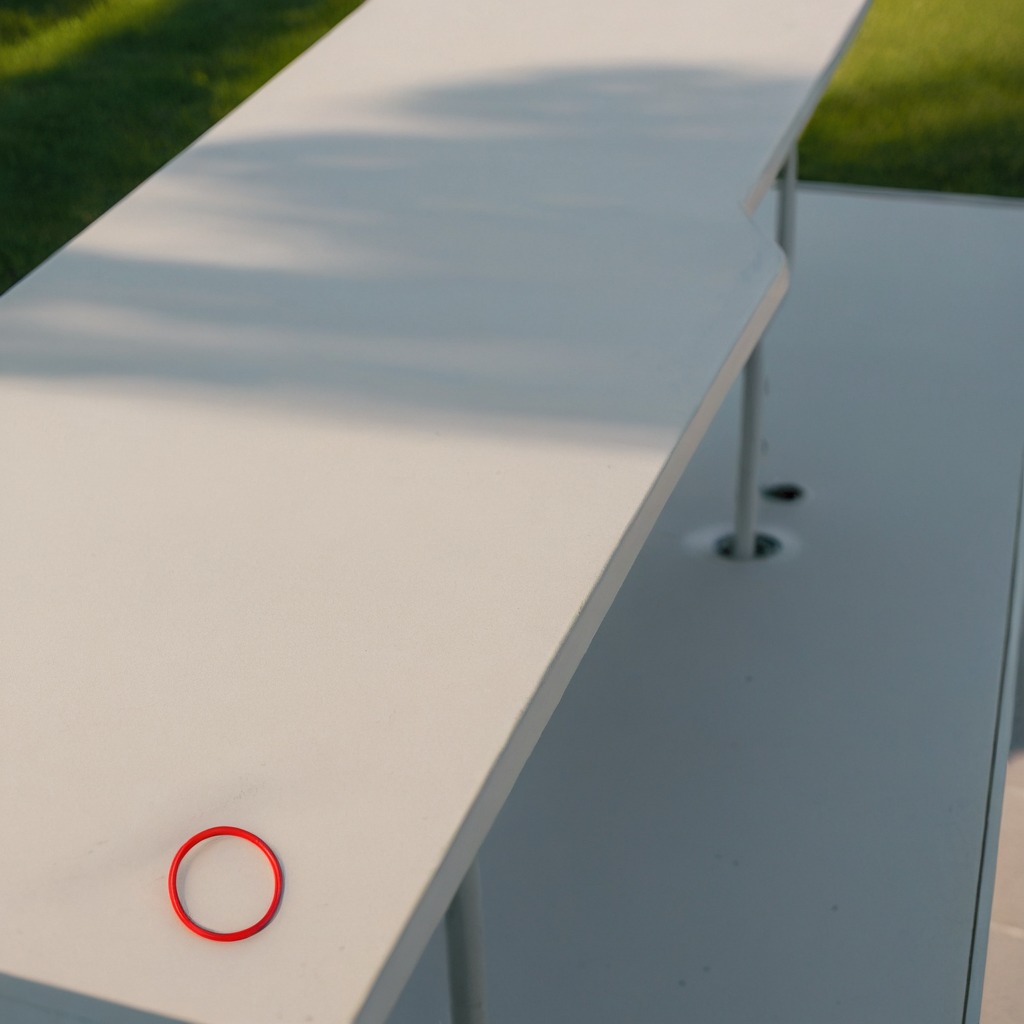
A rubber O-ring is lying on the textured surface.